Question: I would like to make a 3d animation of a few dozens of primitives

I read the initial position of each atom and with other parameters I need to draw an animation that describe the ordering. I need to view then of all angles, manipulate the color and alpha channel.
All in all, it narrows to .
I would choose WPF, because I know it and it is a way much easier to add a TextBox to the app.
Yet I am afraid that WPF won't handle the animation or it would be problematic if I need to add some extra bits.
Which one is better for it? Can you point me to some examples how to manage datastructres and draw the animation? (I am new to 3d animations)
EDIT:
If anyone is interested in here the code and the app <URL> I use Model3DGroup to build a mode from GeometryModel3D. As a result, performance is pretty good.
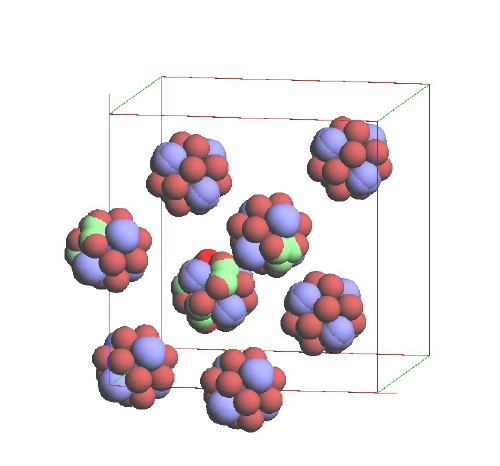
Answer: We use both WPF and XNA for 3D rendering in the projects I'm currently working on. The XNA stuff is used from within a WPF application, so there is no problem using those two combined either.
I would use WPF for the 3D rendering if you have a simple scene since I like the abstraction it gives you. You simply add objects to the scene, set up some cameras and lights and the rest is handled for you. We use WPF for a visual editor containing up to ~500 cylinders without any performance problems. The one performance issue we have had is that it takes a long time to add/remove objects from the scene. So WPF is not a good fit if that is something you need to do a lot of.
However, if you have more complex needs or if the application is performance critical I would go with XNA to get closer to the metal. It gives you a more "classic", OpenGL like approach to rendering.
To summarize:
- - - -
- - - -
A resource that we have used for the WPF side of things is <URL> on the subject. We currently use stuff from his library. It got us started quickly, but we've had some issues, so I would recommend some caution. However, the stuff on his site is worth looking at.